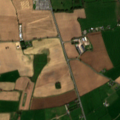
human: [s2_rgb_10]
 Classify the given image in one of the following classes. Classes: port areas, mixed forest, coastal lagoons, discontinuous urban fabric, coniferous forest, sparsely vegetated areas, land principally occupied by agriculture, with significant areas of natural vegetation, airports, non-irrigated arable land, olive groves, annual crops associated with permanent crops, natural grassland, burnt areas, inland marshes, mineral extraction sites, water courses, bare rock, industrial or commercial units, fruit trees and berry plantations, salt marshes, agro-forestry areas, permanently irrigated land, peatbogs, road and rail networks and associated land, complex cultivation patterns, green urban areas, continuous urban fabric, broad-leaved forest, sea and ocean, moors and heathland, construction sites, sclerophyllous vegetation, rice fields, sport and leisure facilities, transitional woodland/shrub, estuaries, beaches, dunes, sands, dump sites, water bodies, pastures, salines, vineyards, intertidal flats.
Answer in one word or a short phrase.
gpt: non-irrigated arable land, pastures